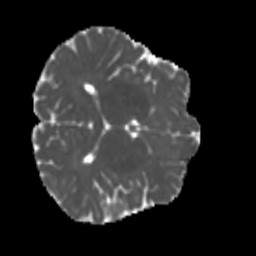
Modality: MD
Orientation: axial
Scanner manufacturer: siemens
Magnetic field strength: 3 T
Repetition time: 4 s
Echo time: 0.0594 s